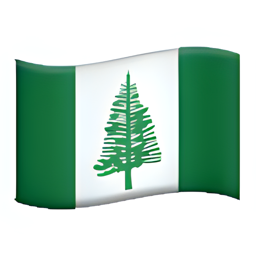
Name: flag for norfolk island
Emoji: 🇳🇫
Group: Flags
Sub-group: country-flag